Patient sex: M
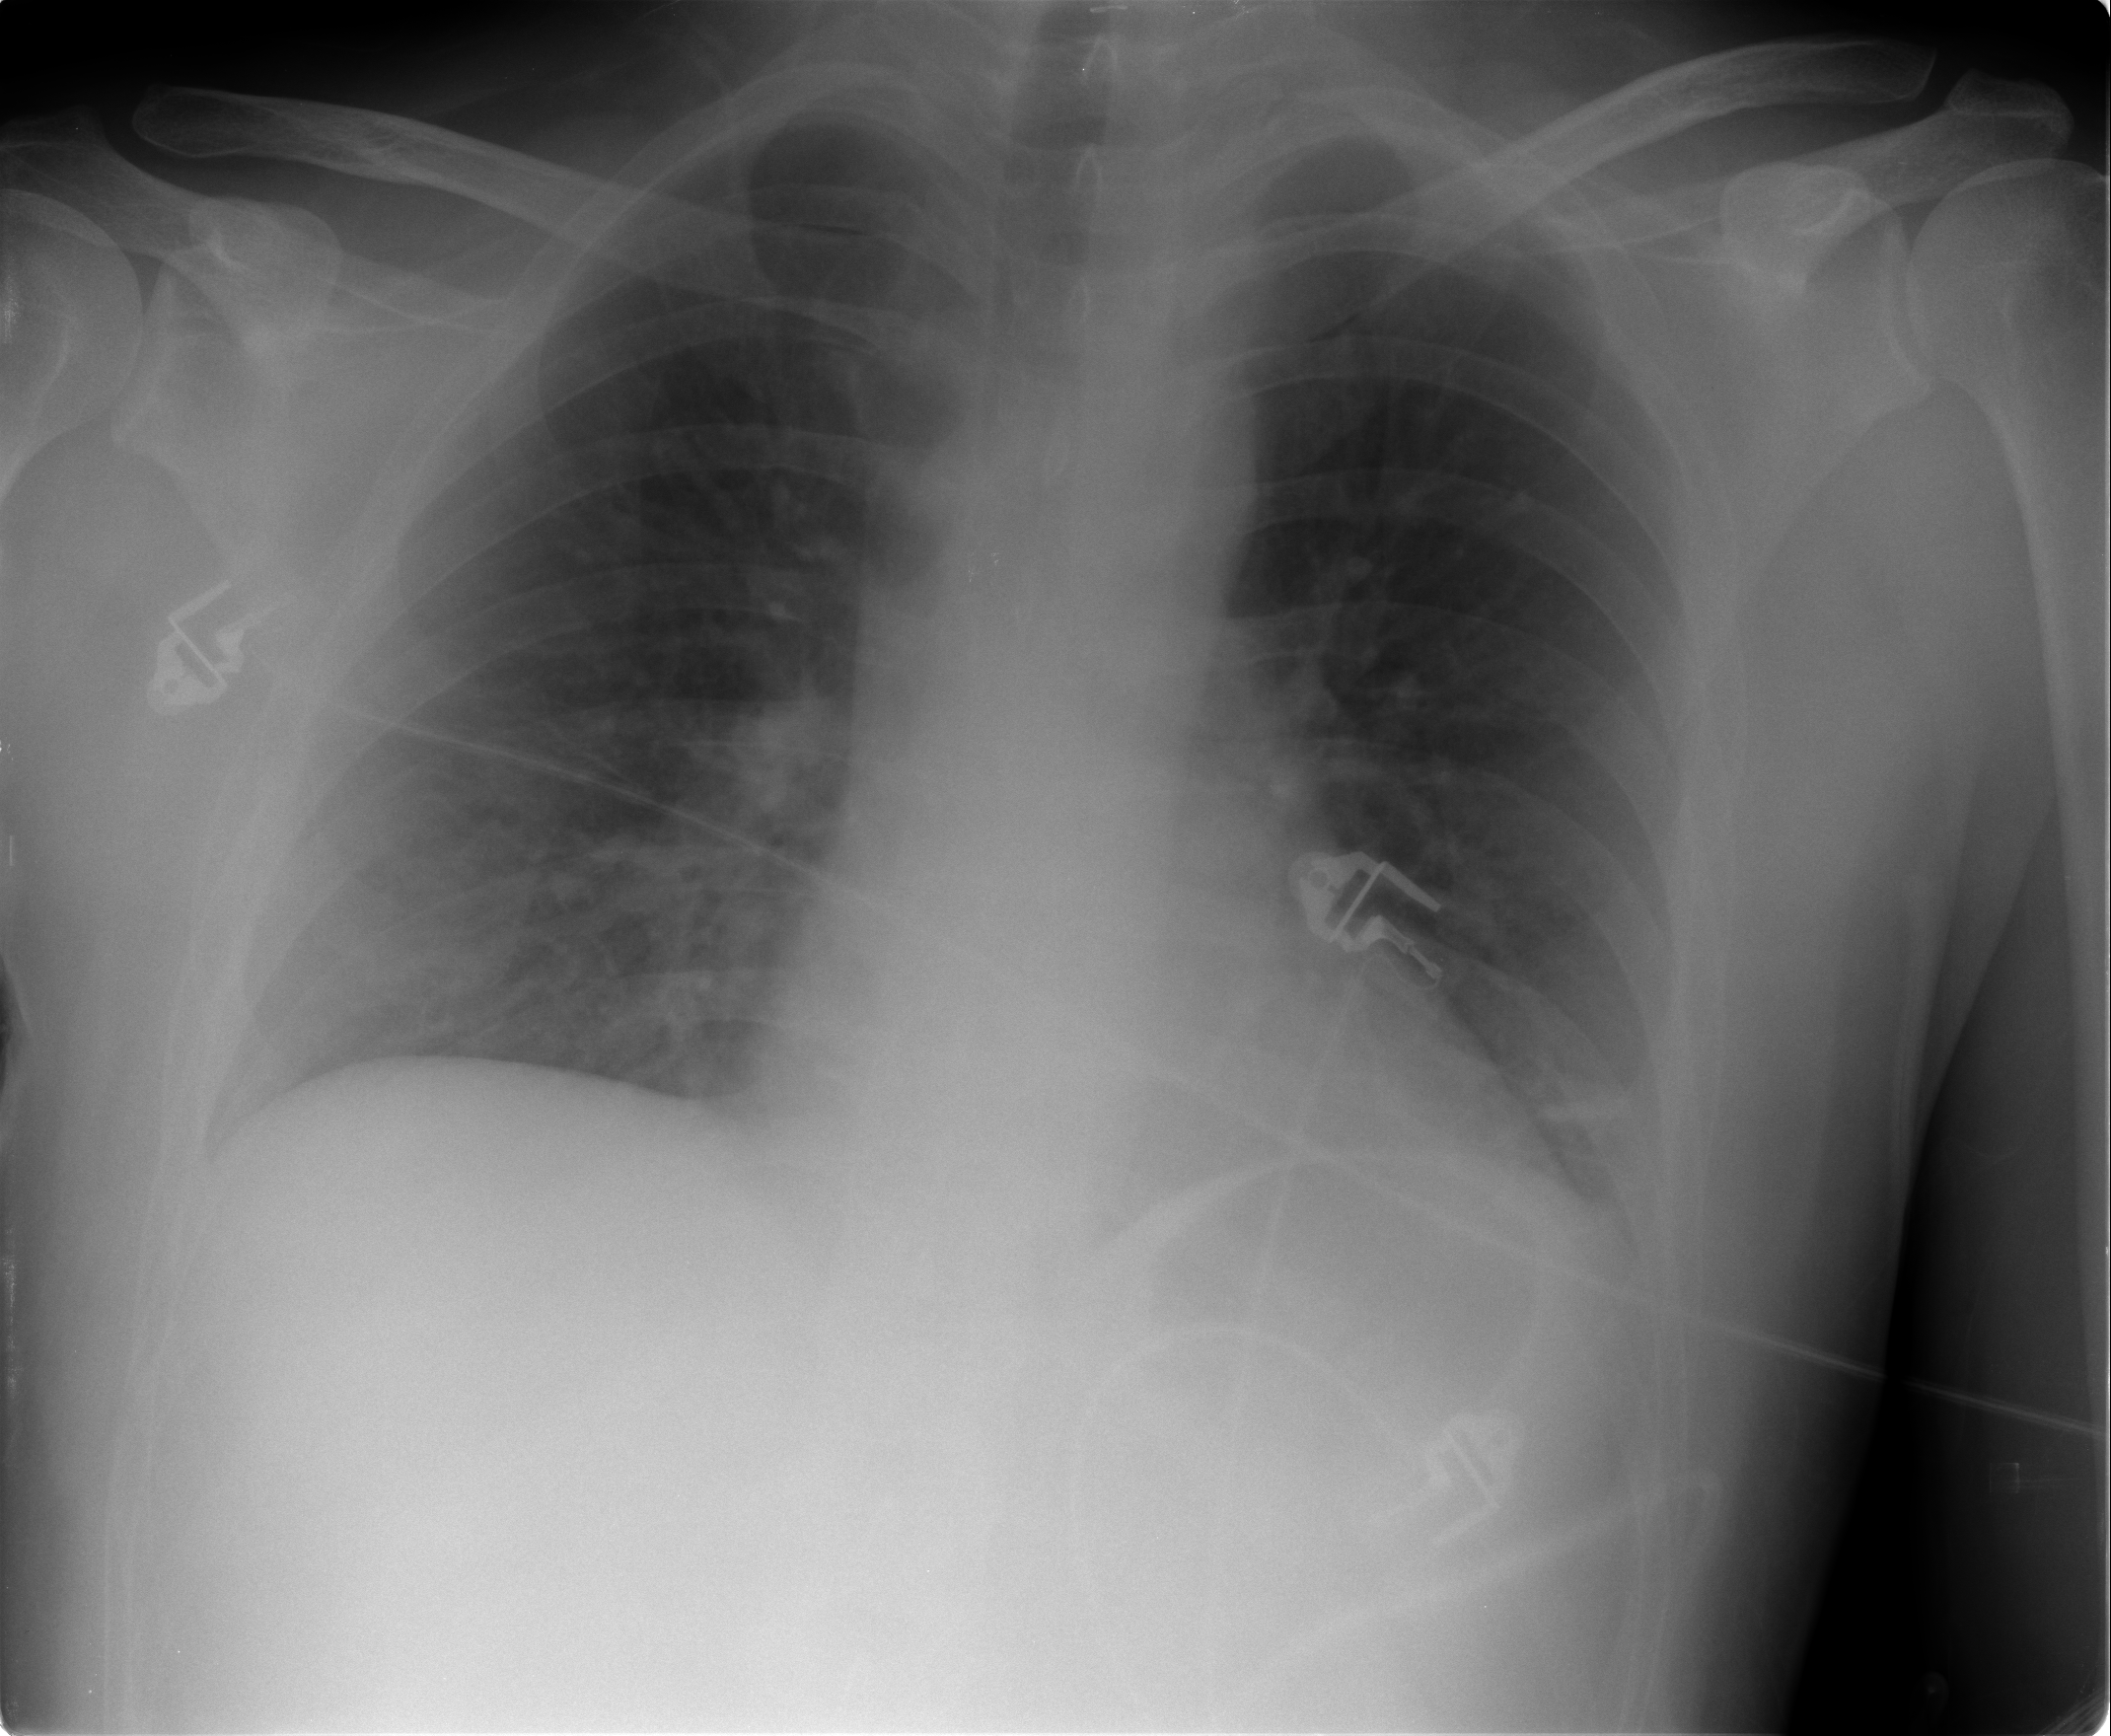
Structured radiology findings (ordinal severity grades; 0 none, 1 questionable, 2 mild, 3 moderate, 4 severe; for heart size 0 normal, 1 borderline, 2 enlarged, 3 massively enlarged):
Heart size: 2
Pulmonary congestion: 1
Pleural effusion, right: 0
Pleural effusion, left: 0
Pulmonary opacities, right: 0
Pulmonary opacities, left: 0
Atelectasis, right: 0
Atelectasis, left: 0